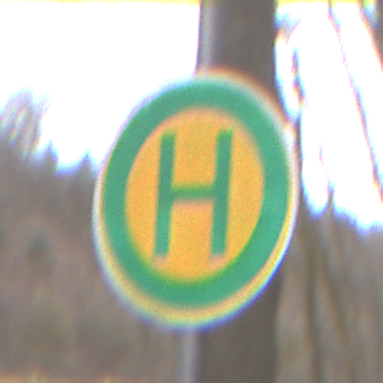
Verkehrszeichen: Haltestelle
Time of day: MorningAfternoon
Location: Outdoor (Nature)
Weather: Overcast
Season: Autumn
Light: Natural